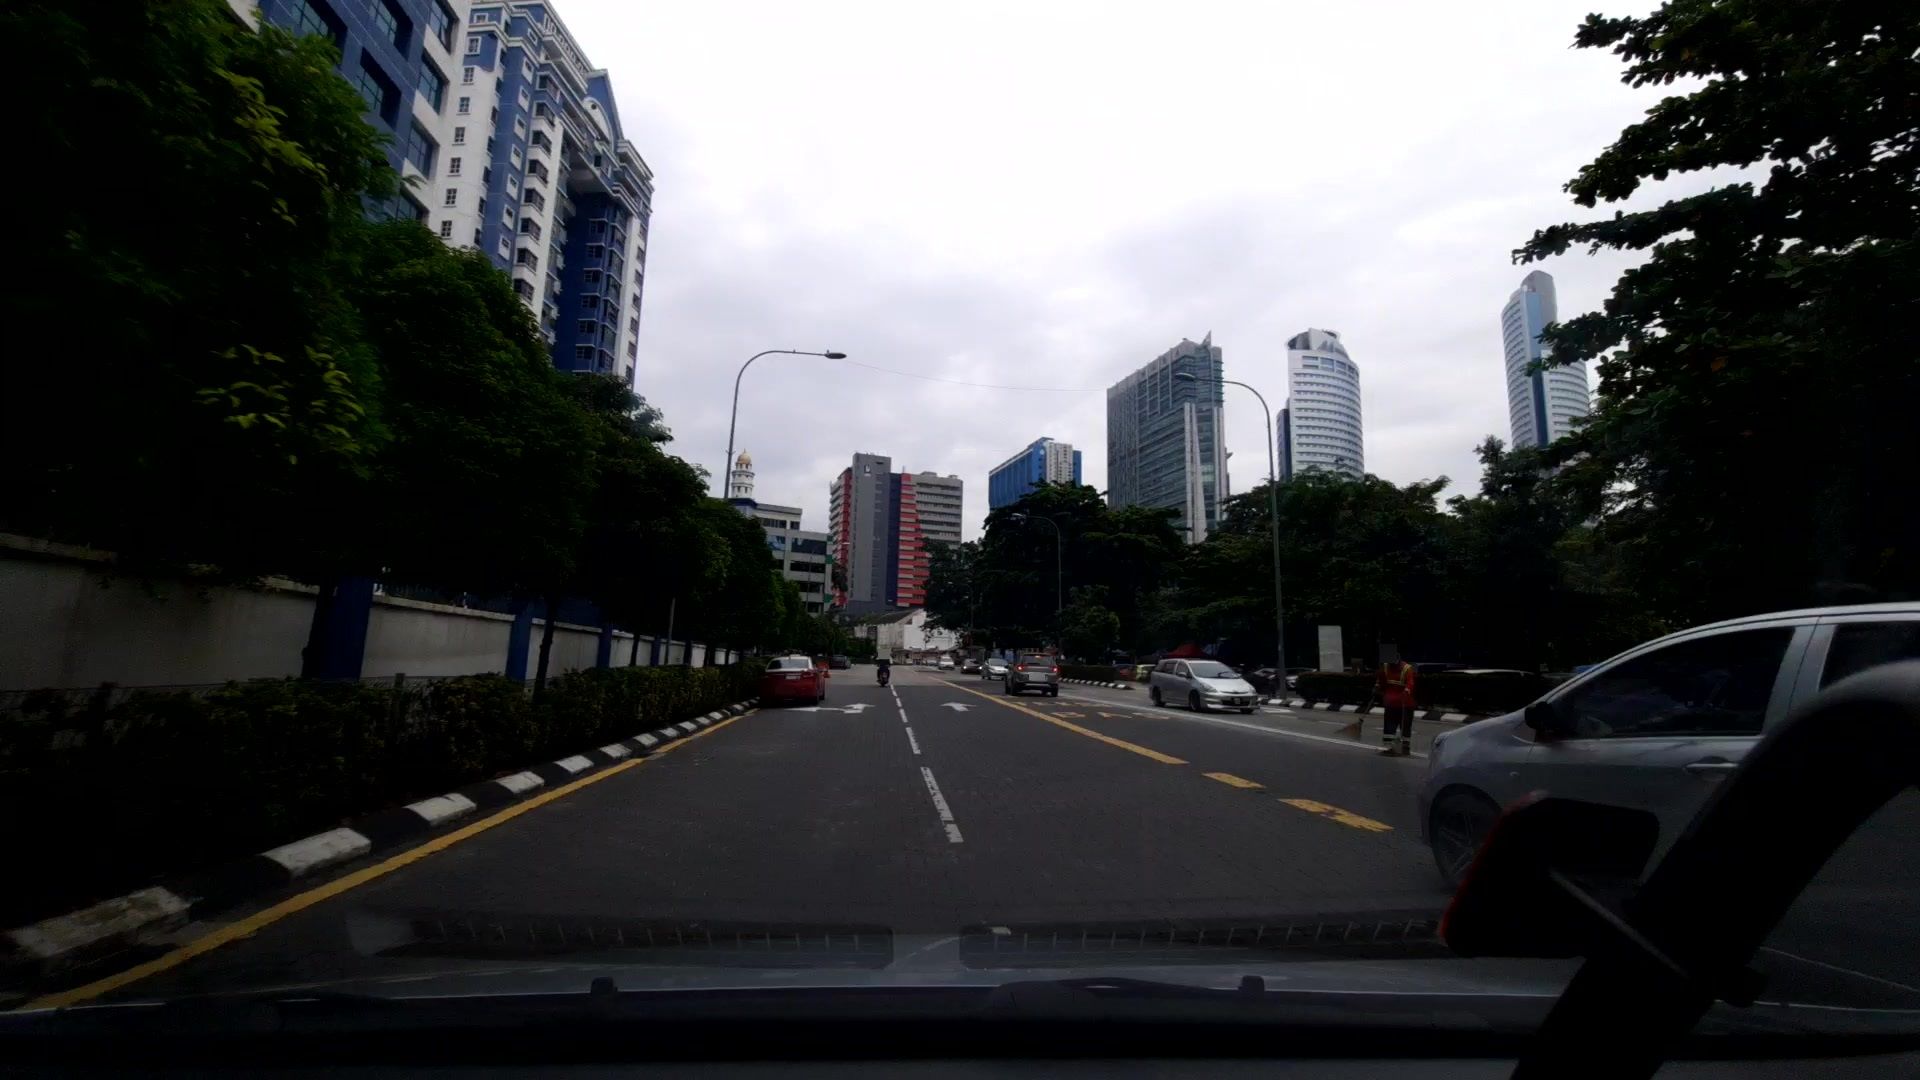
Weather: cloudy
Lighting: day
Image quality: good
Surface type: driving surface
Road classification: tertiary
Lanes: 2
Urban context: urban centre
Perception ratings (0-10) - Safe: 8.34, Lively: 9.27, Beautiful: 8.21, Boring: 2.29, Depressing: 2.49, Wealthy: 7.32